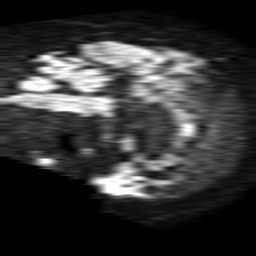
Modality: TRACE
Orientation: sagittal
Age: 75
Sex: male
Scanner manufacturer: philips
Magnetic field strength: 1.5 T
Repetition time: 4.6 s
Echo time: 0.08631 s